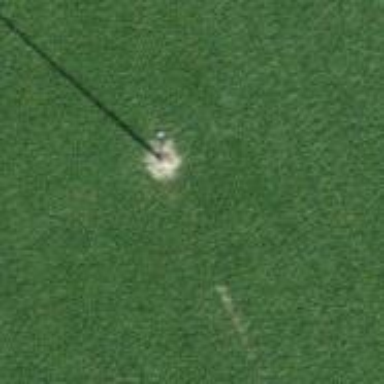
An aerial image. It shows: Power pole.